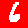
Digit: 6